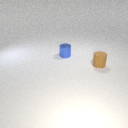
small blue metal cylinder behind small brown rubber cylinder